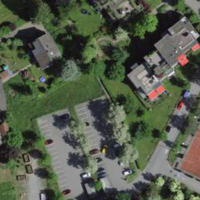
EUNIS habitat code: 54
Species observed at this site:
Cotoneaster dammeri